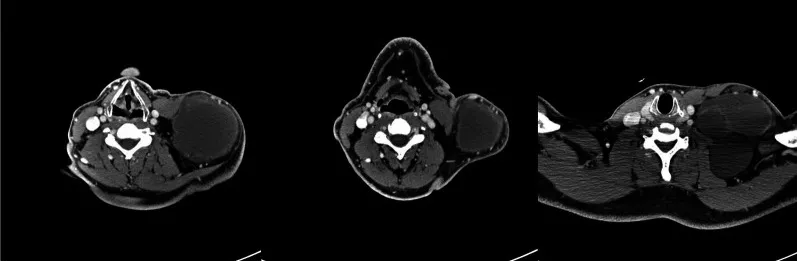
A; CT scan of neck mass showing left jugular neck compression.
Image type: radiology (ct)